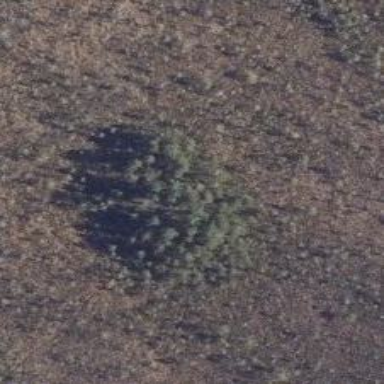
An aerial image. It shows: Forest area.